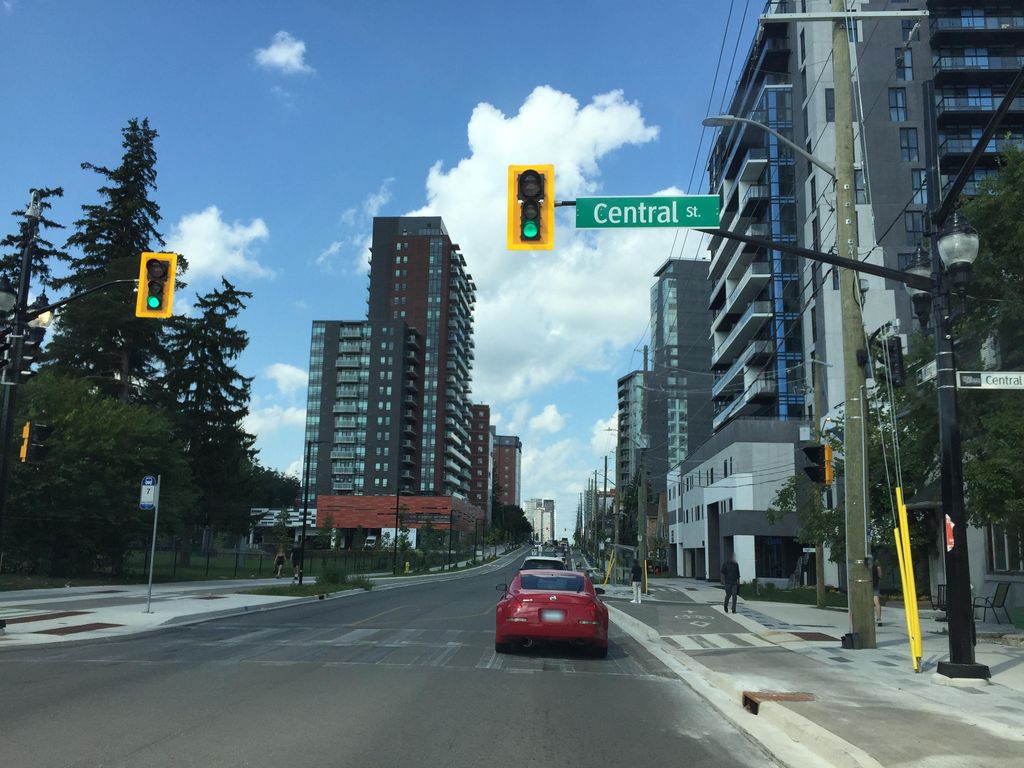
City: kitchener-waterloo